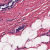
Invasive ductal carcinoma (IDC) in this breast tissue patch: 0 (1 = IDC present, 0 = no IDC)